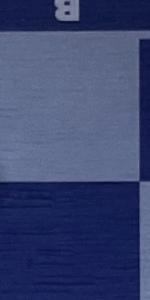
Label: Empty